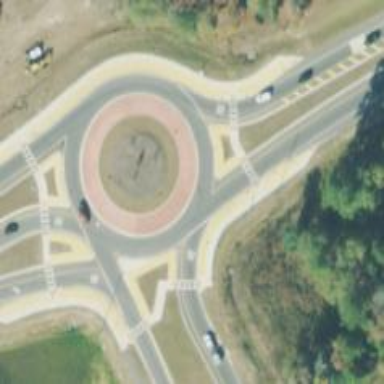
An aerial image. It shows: Secondary road leading to roundabout.